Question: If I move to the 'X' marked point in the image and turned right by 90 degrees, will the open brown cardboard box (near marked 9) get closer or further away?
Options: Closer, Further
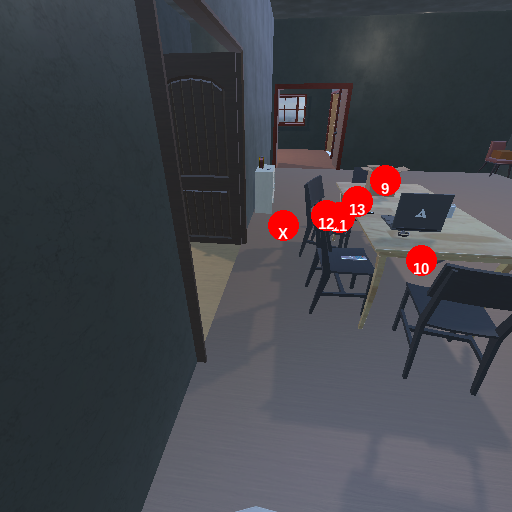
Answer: Closer